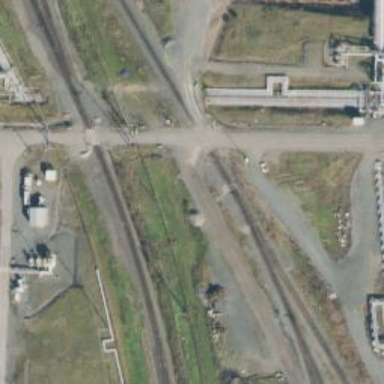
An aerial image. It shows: Level crossing along the railway.